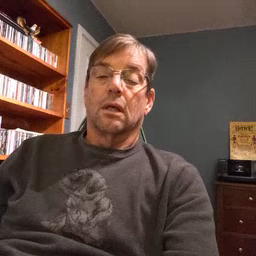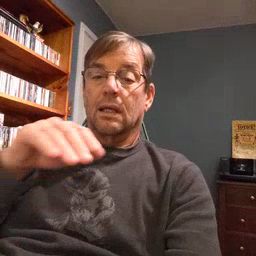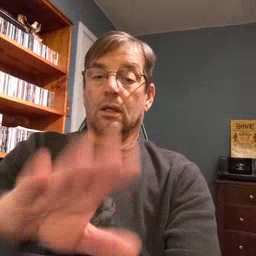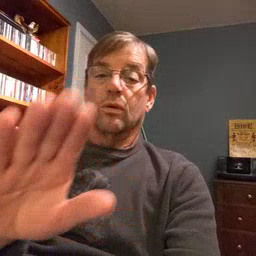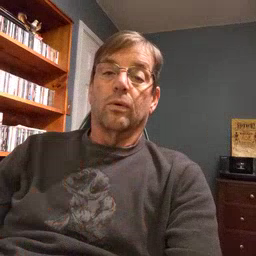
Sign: into